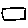
Label: square